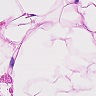
Metastatic tissue present: no